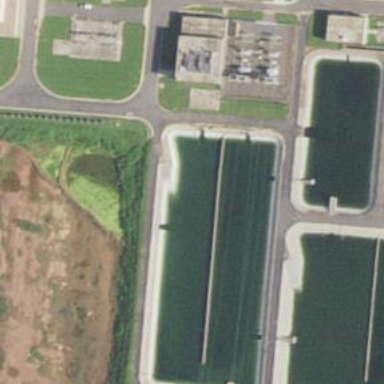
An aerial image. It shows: Basin used for wastewater treatment.